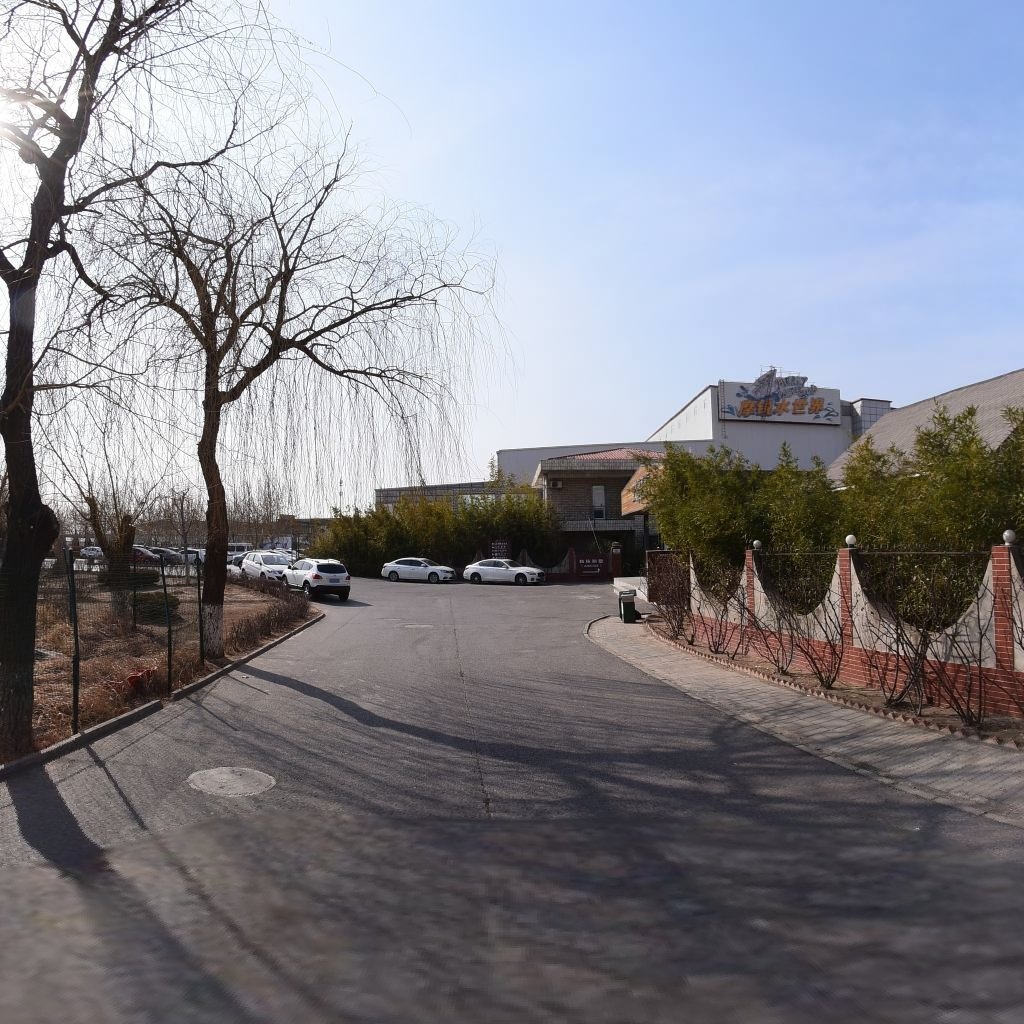
Region: Chaoyang
Road damage annotations: longitudinal crack, manhole cover, manhole cover